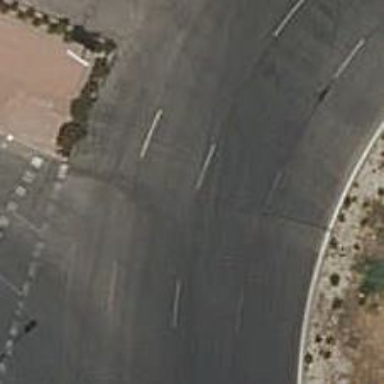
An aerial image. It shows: Tertiary road with asphalt surface leading to roundabout.